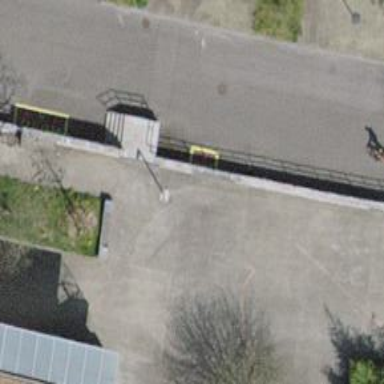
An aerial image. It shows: Retaining wall.